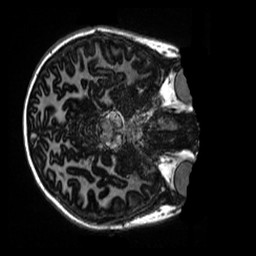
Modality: MP2RAGE
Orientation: axial
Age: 10
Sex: female
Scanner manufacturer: siemens
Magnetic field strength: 3 T
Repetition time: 4 s
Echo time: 0.00303 s